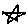
Label: star